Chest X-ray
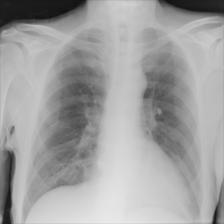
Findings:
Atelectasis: negative
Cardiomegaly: negative
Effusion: negative
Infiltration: negative
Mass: negative
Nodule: negative
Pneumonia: negative
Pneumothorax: negative
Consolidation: negative
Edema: negative
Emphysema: negative
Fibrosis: negative
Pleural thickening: negative
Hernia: negative